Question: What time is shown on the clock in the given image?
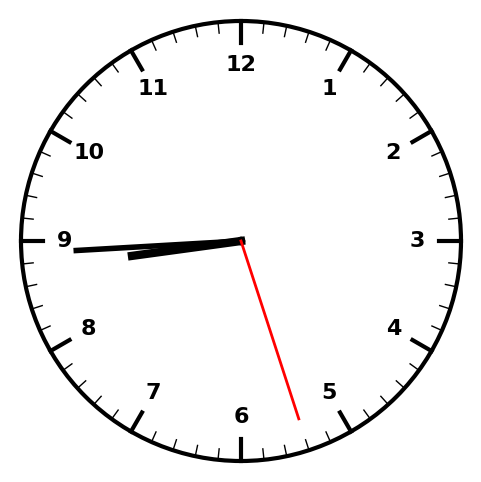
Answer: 08:44:27